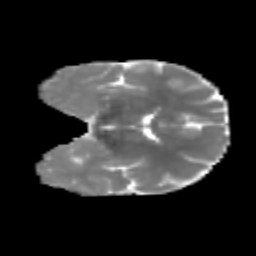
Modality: MD
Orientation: coronal
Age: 29
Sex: male
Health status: healthy